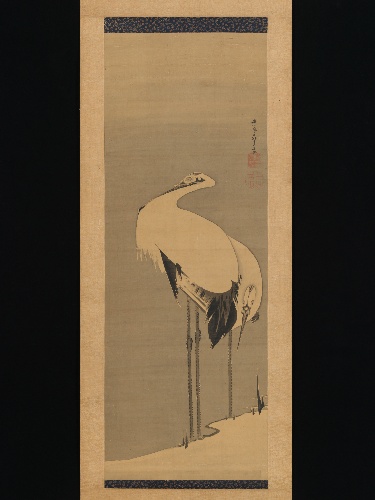
Artist: Itō Jakuchū
Artist bio: Japanese, 1716–1800
Date: 1795
Object type: Hanging scroll
Classification: Paintings
Medium: Hanging scroll; ink on silk
Culture: Japan
Period: Edo period (1615–1868)
Dimensions: Image: 42 5/8 × 15 1/2 in. (108.2 × 39.3 cm)
Overall with mounting: 74 3/16 × 20 3/16 in. (188.5 × 51.3 cm)
Overall with knobs: 74 3/16 × 22 1/2 in. (188.5 × 57.2 cm)
Department: Asian Art
Credit line: Mary Griggs Burke Collection, Gift of the Mary and Jackson Burke Foundation, 2015
Accession year: 2015
Repository: Metropolitan Museum of Art, New York, NY
Tags: Cranes